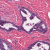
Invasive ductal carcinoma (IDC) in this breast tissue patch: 1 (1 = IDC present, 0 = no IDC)